Question: I'm building a toolbar in PyGTK and attaching a combo box to it. The result that I got is that the combo box stretches to fill all the vertical space available:

I have been trying every trick in the book that I can think of in order to avoid it, but I'm starting to admit that maybe it's just GTK style and I won't be able to get rid of it.
I can post some code but this should be quite simple to recreate. Any idea?
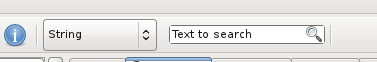
Answer: Wrap the combobox in a 'gtk.Alignment'. You can create the latter with 0.5 vertical alignment to have the combobox centered vertically.